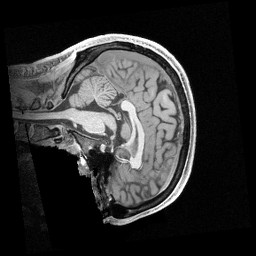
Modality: T1w
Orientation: sagittal
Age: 23
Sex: male
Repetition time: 2.4 s
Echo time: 0.00222 s